Field crop: maize
Growth stage: 2
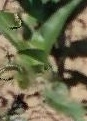
Species: maize